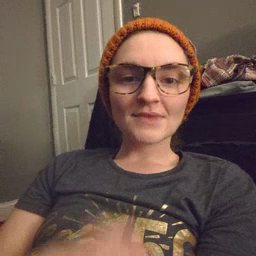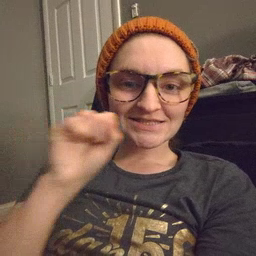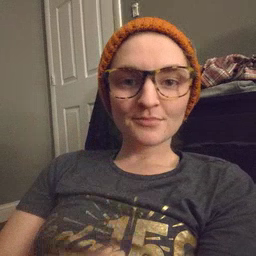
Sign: carrot